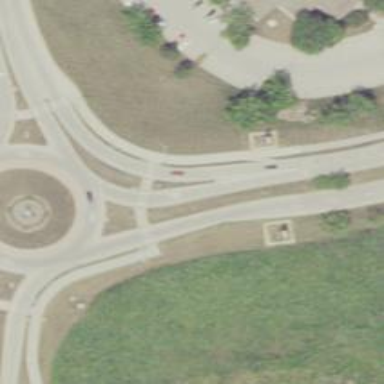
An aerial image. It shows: Marked crossing on cycleway with island for crossing.